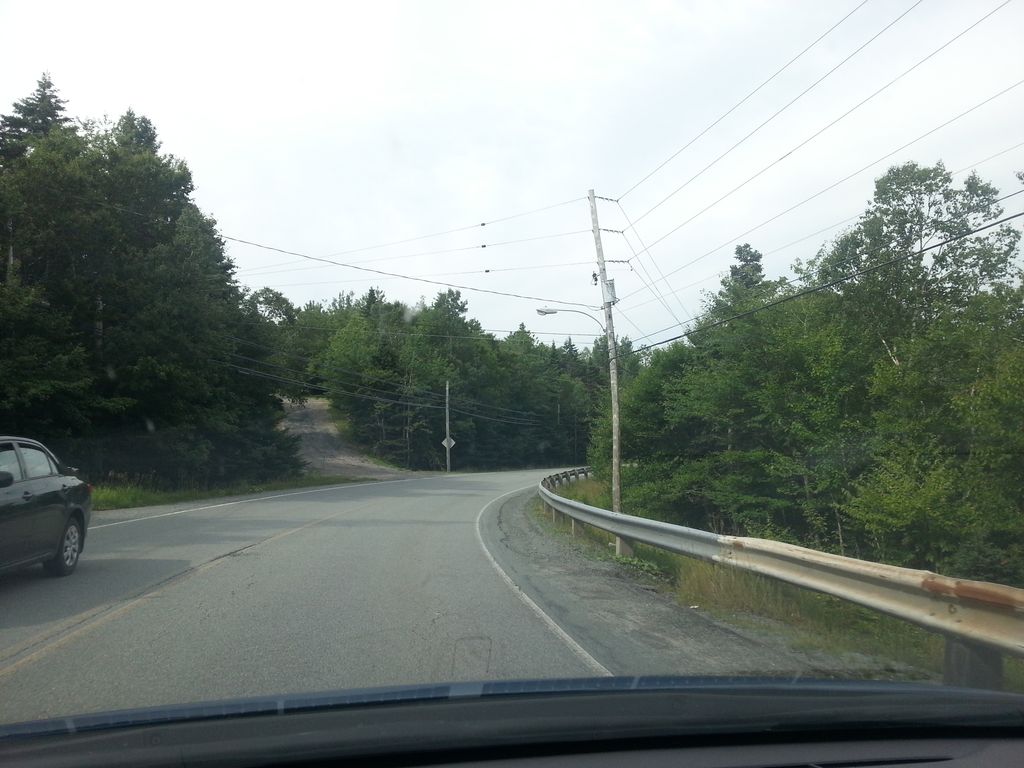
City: halifax